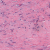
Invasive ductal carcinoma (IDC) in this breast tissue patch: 0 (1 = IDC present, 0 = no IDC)